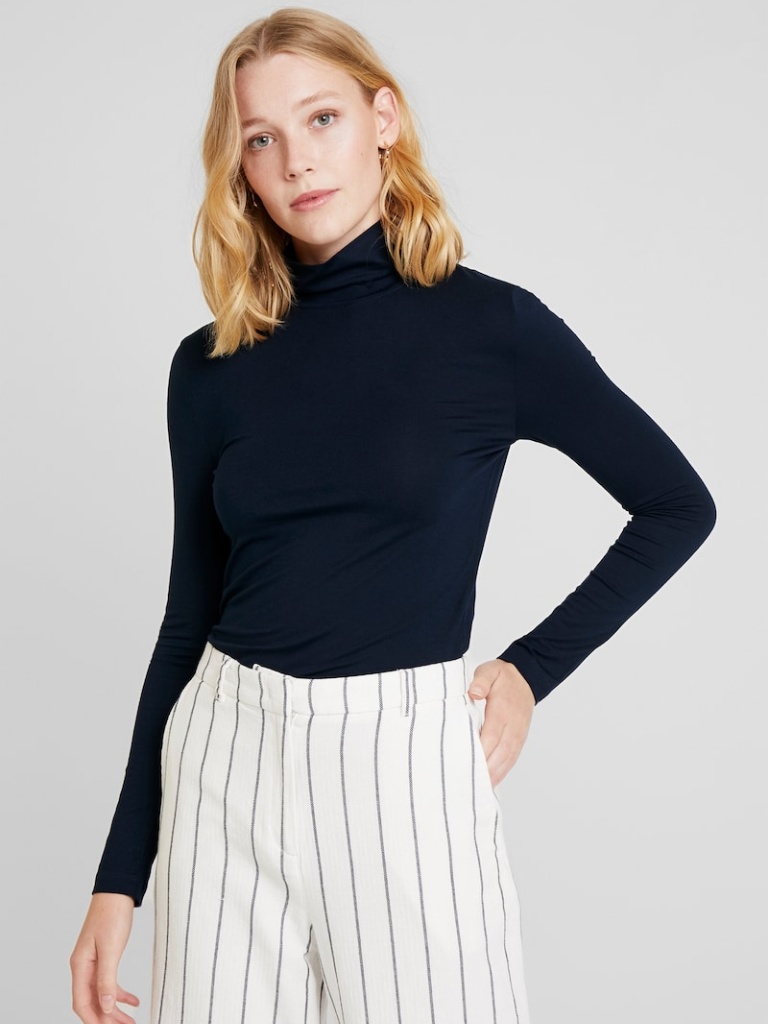
knit tight a long-sleeved with the sleeves down waist length Fully Tucked in turtleneck turtleneck